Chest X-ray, PA view. Patient: 41 years old, sex F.
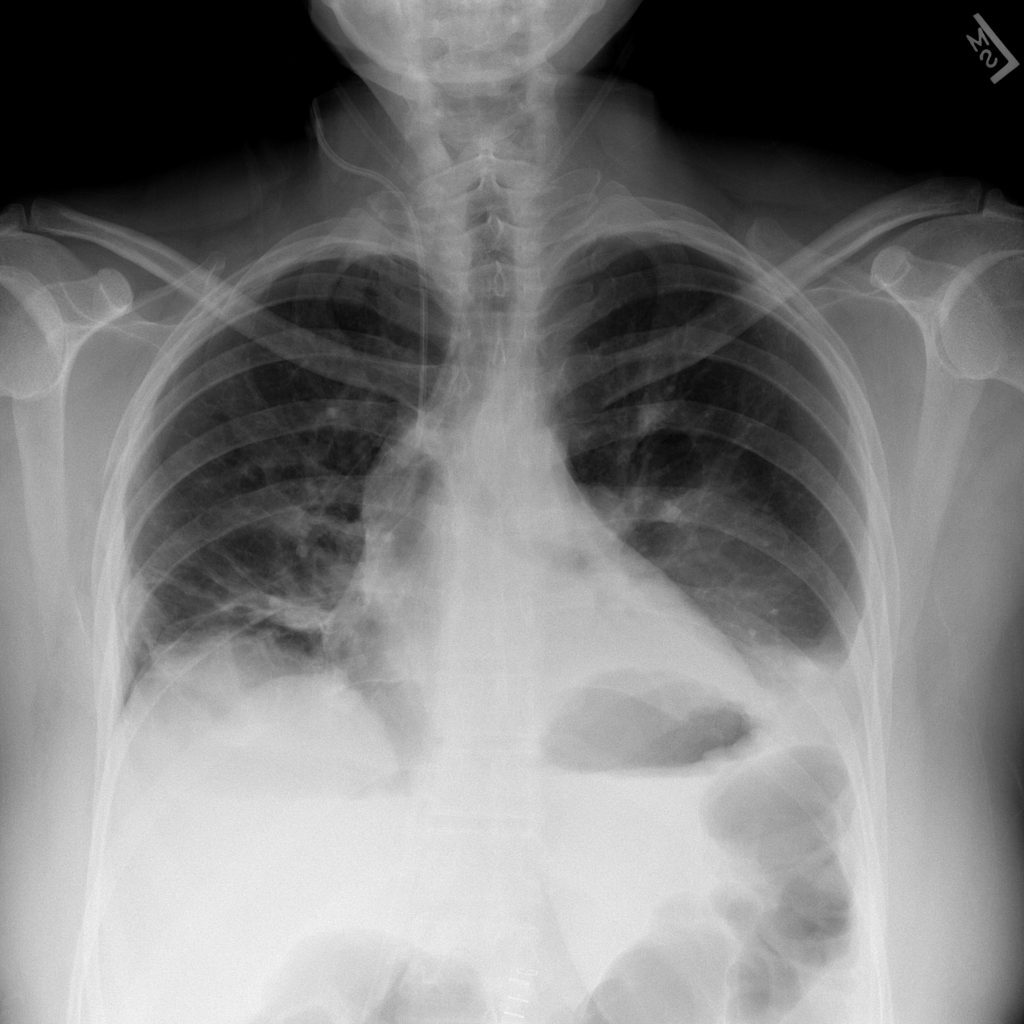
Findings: Atelectasis, Infiltration, Pneumothorax